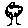
Label: tree